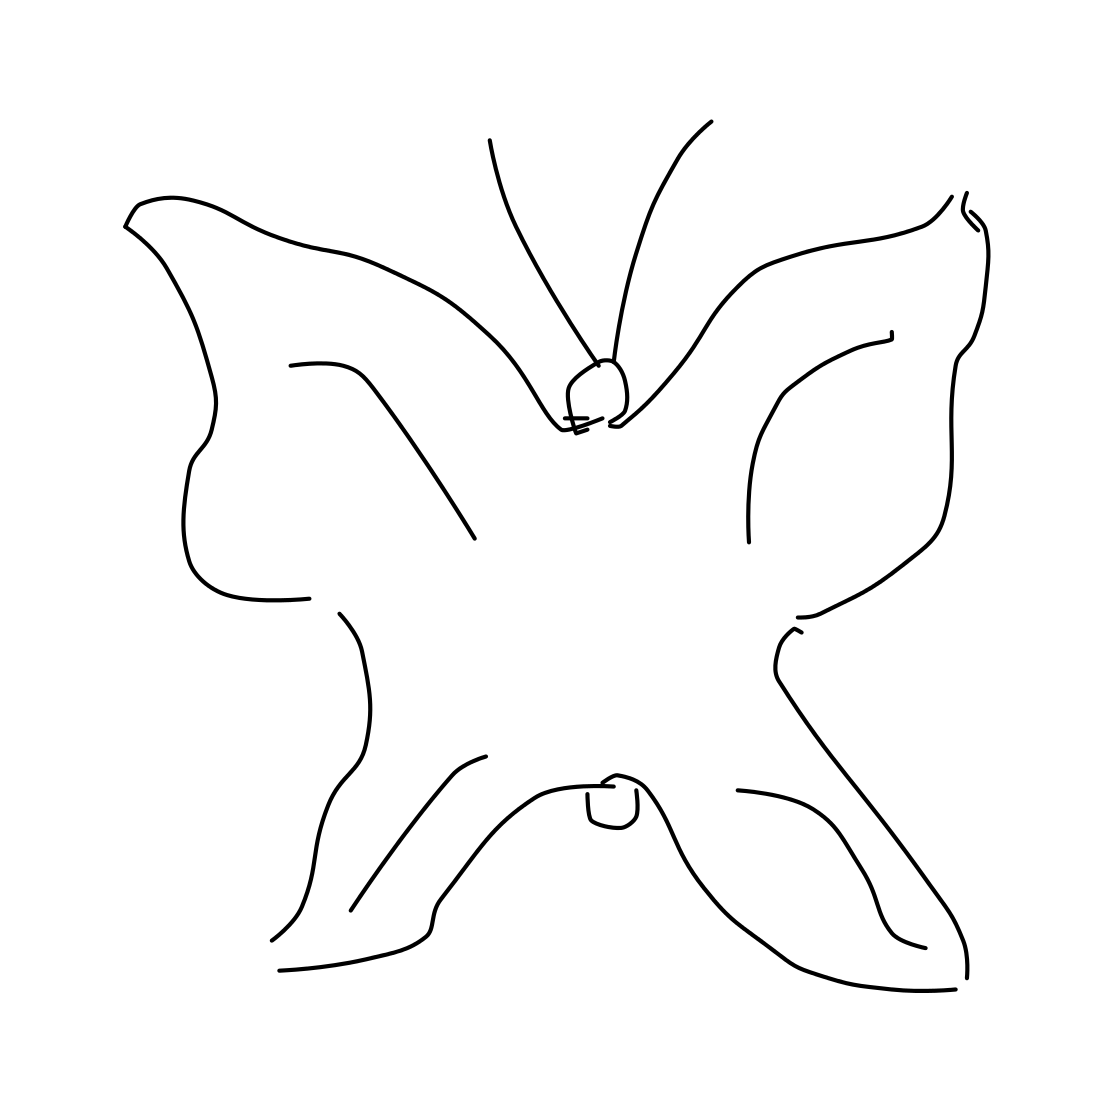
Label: butterfly